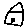
Label: house